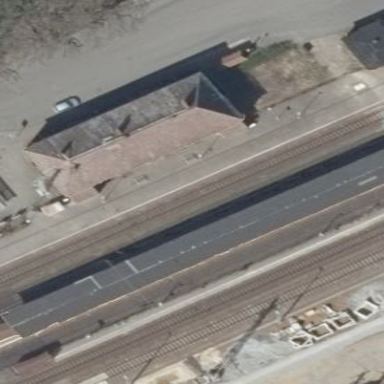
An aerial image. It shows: Train station building.